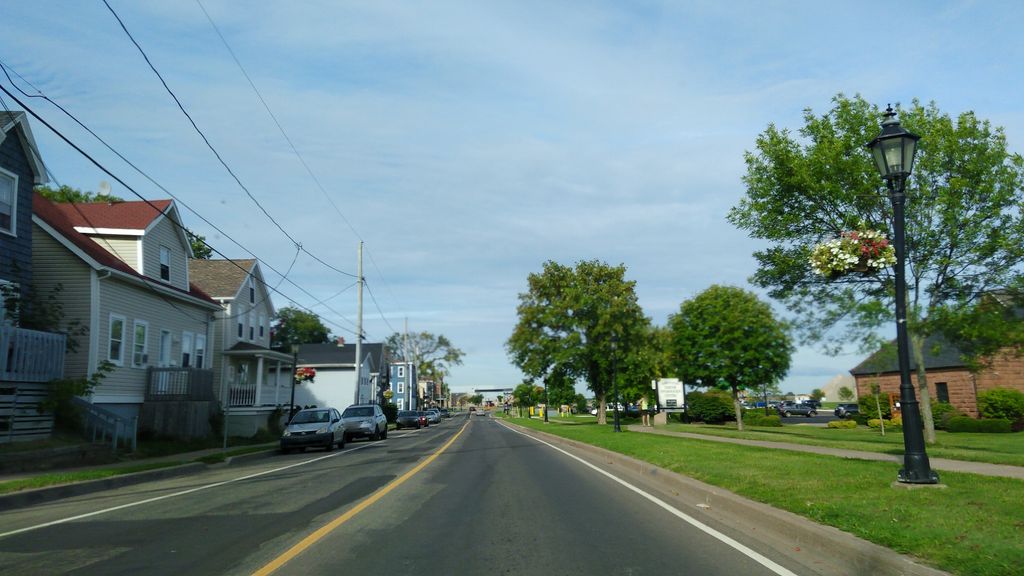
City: charlottetown